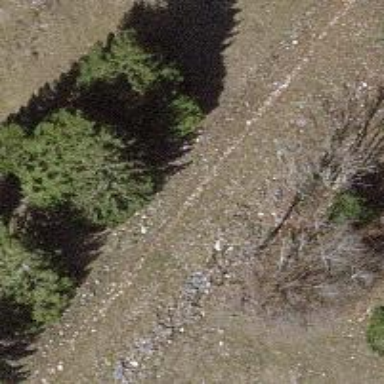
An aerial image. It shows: Track with grade5 tracktype.